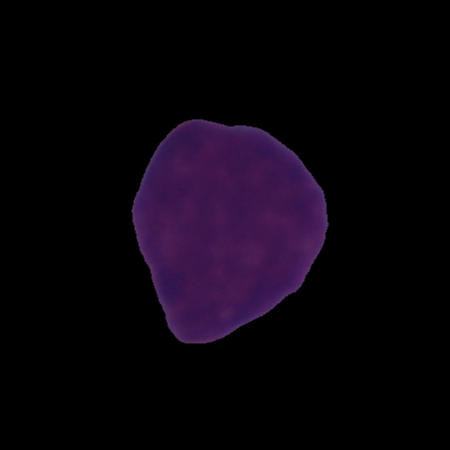
Label: cancer